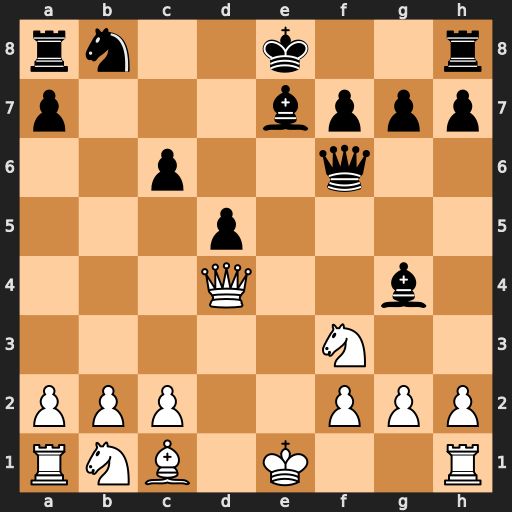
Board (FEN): rn2k2r/p3bppp/2p2q2/3p4/3Q2b1/5N2/PPP2PPP/RNB1K2R
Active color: w
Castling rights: KQkq
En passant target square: -
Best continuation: Qxg4 Qe6+ Qxe6